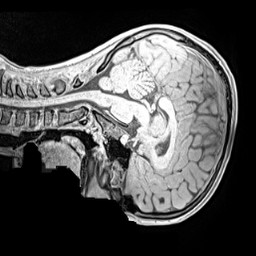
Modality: MP2RAGE
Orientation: sagittal
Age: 13
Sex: female
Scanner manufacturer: siemens
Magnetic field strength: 3 T
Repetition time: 4 s
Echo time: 0.00299 s